Question: I am creating a sliding menu in my android app. But at runtime none of my fragments showing their full size as set by 'match_parent'.
**this is the image : **

'''
<FrameLayout xmlns:android="http://schemas.android.com/apk/res/android"
xmlns:tools="http://schemas.android.com/tools"
android:background="@android:color/holo_red_light"
android:layout_width="match_parent"
android:layout_height="match_parent">
<TextView
android:layout_width="match_parent"
android:layout_height="match_parent"
android:text="@string/hello_blank_fragment" />
</FrameLayout>
'''
'''
public boolean onNavigationItemSelected(@NonNull MenuItem menuItem) {
switch (menuItem.getItemId()){
case R.id.nav_place_order:
getSupportFragmentManager().beginTransaction().replace(R.id.fragment_container,
new PlaceOrderPage1Fragment()).commit();
break;
case R.id.nav_profile:
getSupportFragmentManager().beginTransaction().replace(R.id.fragment_container,
new ProfileFragment()).commit();
break;
case R.id.nav_settings:
getSupportFragmentManager().beginTransaction().replace(R.id.fragment_container,
new SettingsFragment()).commit();
break;
case R.id.sample:
Toast.makeText(this,"Sample",Toast.LENGTH_SHORT).show();
break;
}
'''
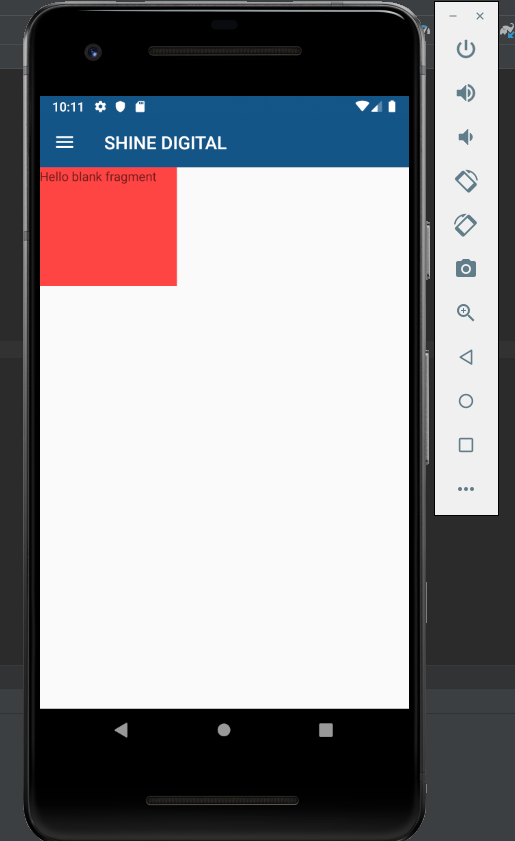
Answer: check your fragment 'onCreateView()' method
you should inflate view like this :
'''
val root = inflater.inflate(R.layout.list_content,container, false);
return root
'''
and make sure the 'place_holder' which you adding your fragment to when doing fragment transaction is visible
'''
fragmentTransaction.replace(R.id.fragment_container, YourFragment())
'''
in above code make sure fragment_container is visible and has proper height and width